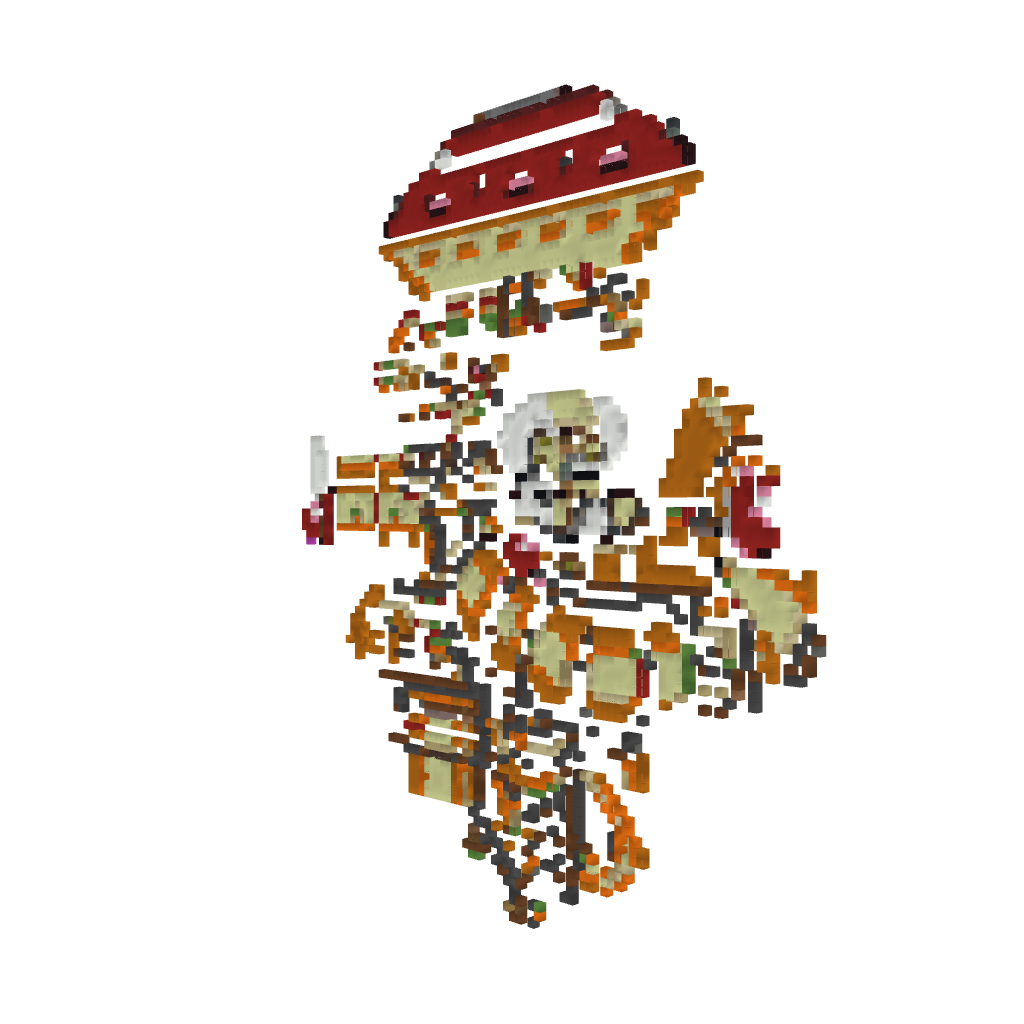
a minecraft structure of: Wily Machine #1 (ErnieCIII)